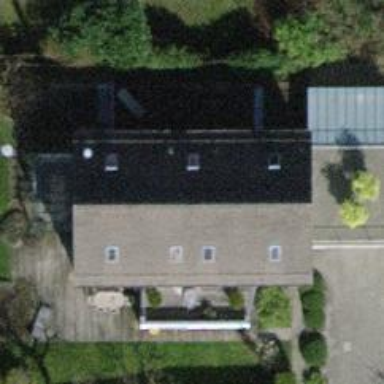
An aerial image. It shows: Detached building with gabled roof.